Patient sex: M
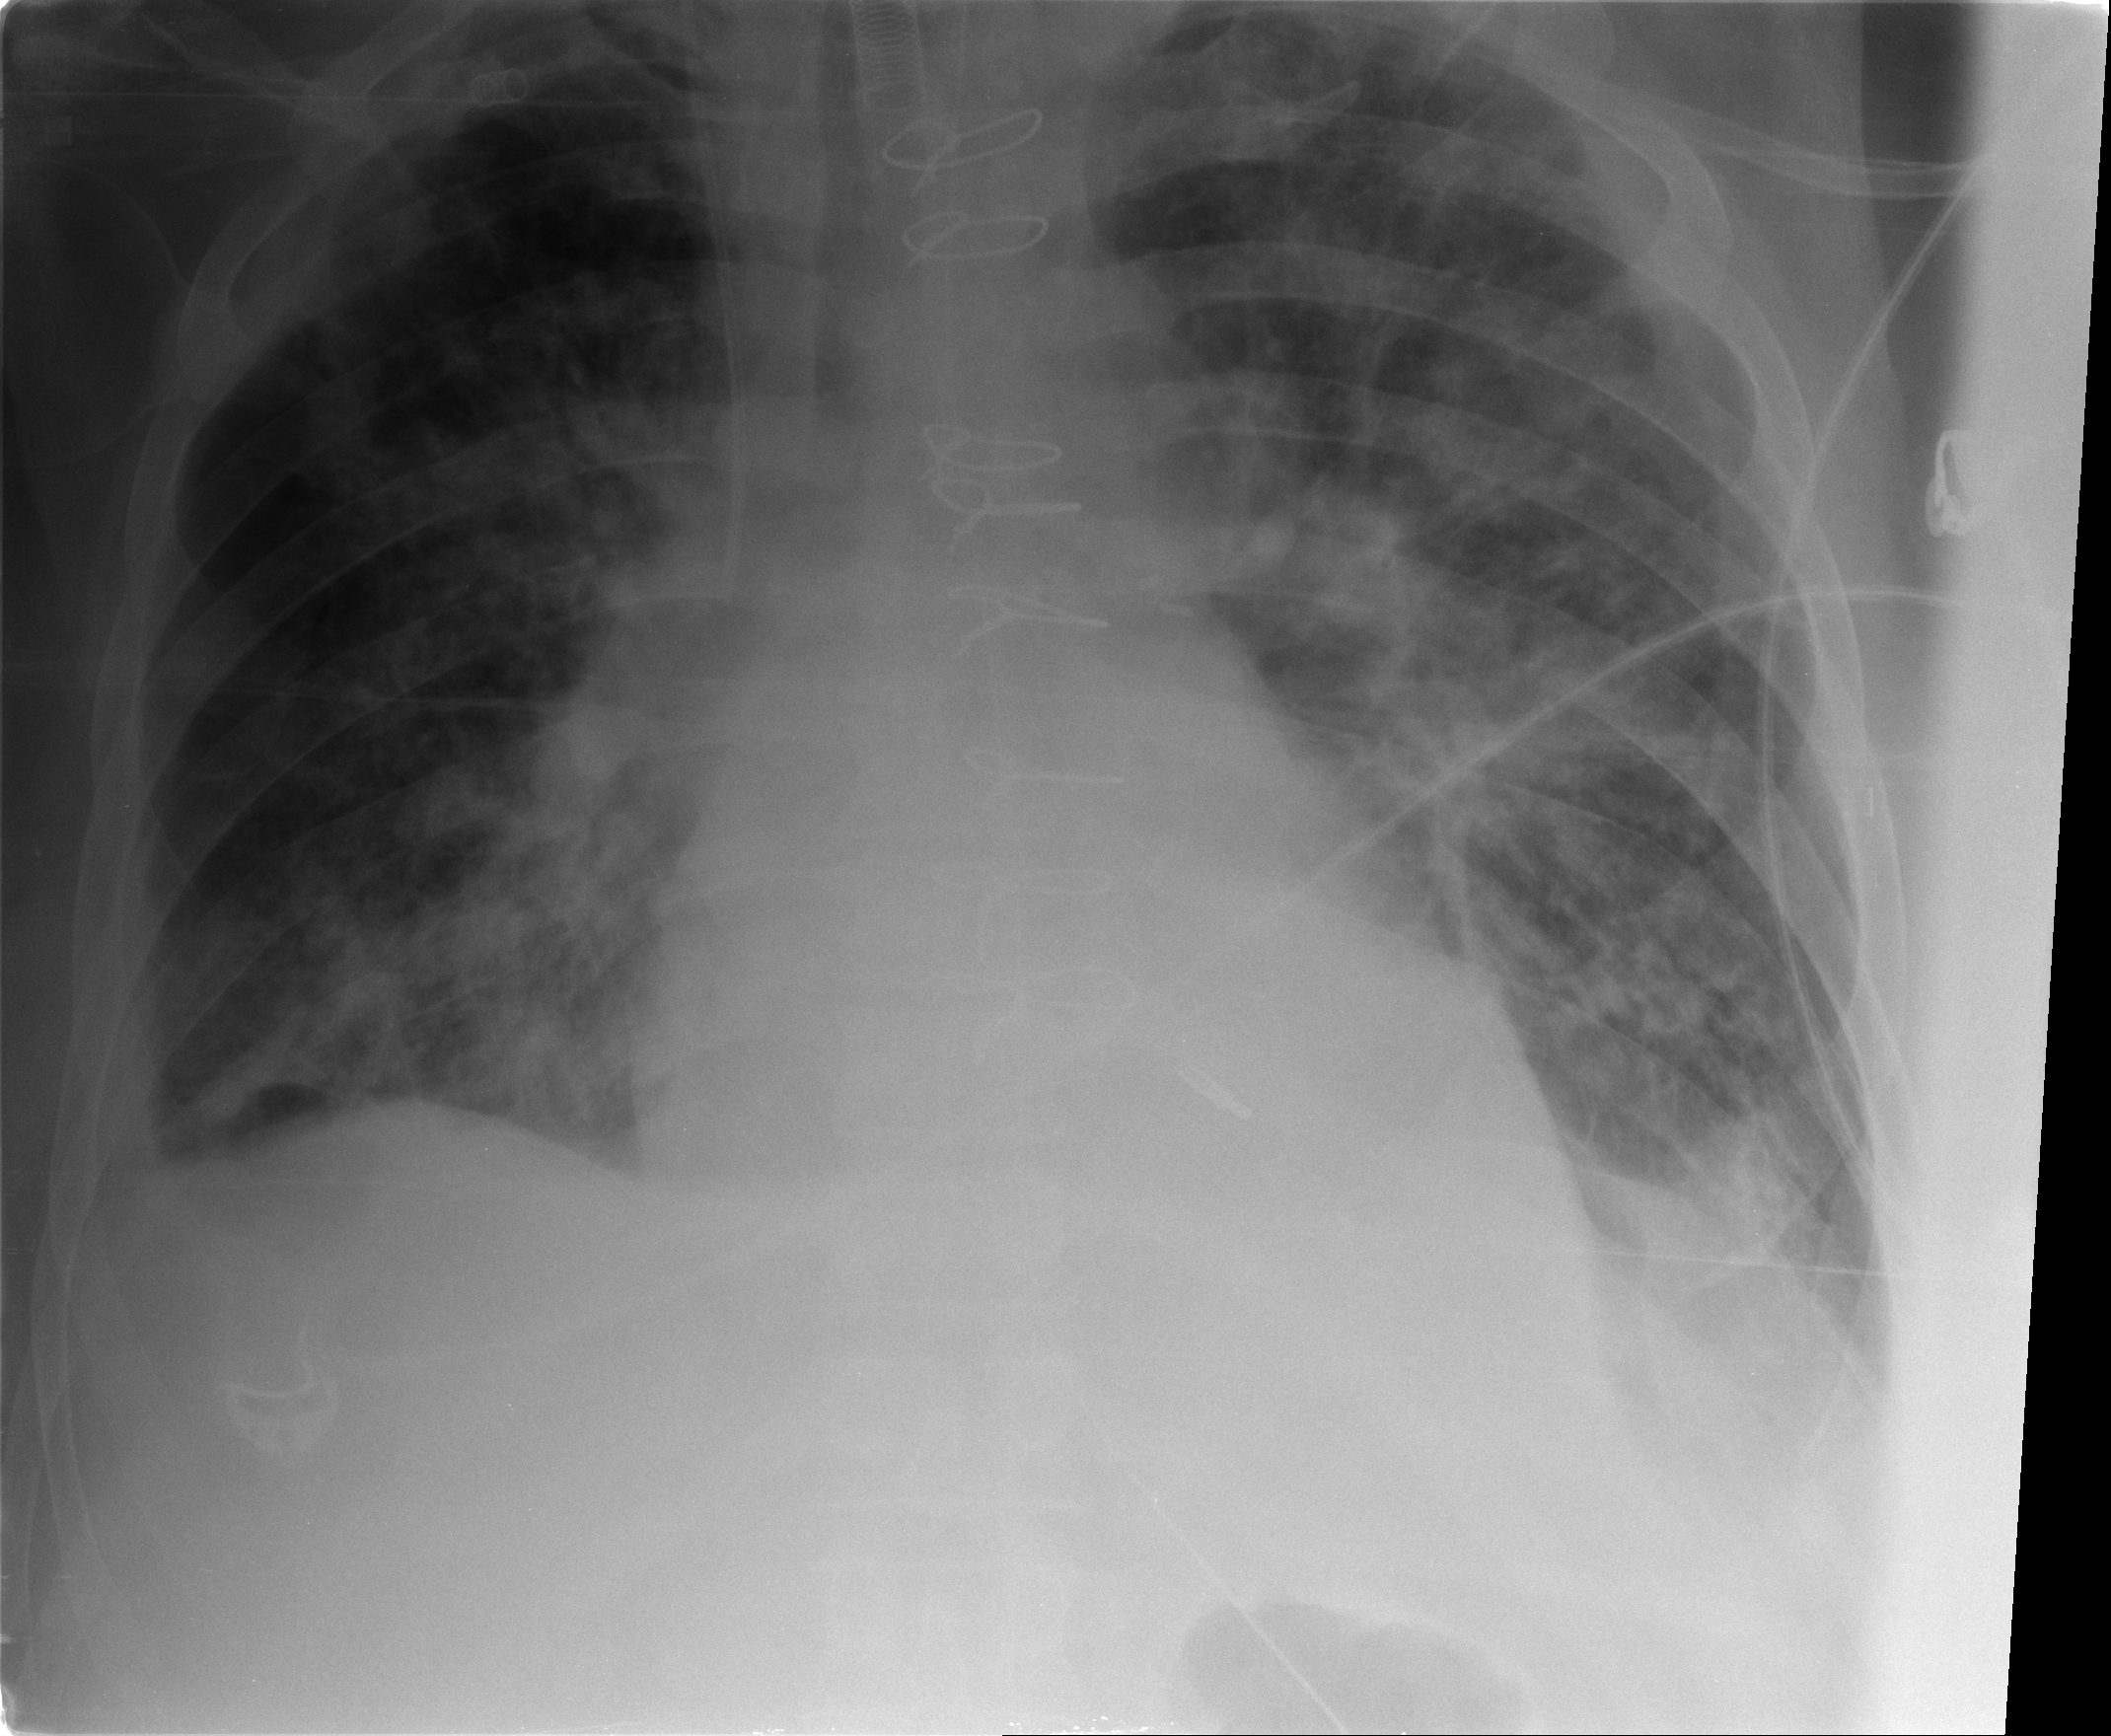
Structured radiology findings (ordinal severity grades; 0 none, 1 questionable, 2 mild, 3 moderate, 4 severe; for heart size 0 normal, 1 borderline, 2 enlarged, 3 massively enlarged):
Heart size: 1
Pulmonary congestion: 1
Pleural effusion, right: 2
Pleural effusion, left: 1
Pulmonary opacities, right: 2
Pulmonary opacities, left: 2
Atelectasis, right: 2
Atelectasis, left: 2